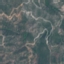
Land use / land cover: HerbaceousVegetation